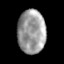
Tissue: skin
Cell type: Epithelial cells
Senescence score: 0.9139
Nuclear area (px): 1194
Mean DAPI intensity: 155.178